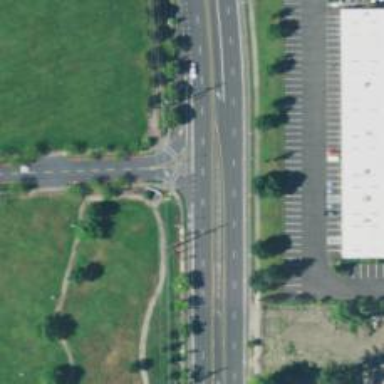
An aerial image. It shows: Primary link road with asphalt surface.